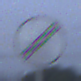
Verkehrszeichen: EndeSaemtlicherBegrenzungen
Umgebung: Outdoor, Suburban
Tageszeit: SunriseSunset
Wetter: PartlyCloudy
Licht: Natural
Jahreszeit: NotSpecified
Kontrast: LowContrast